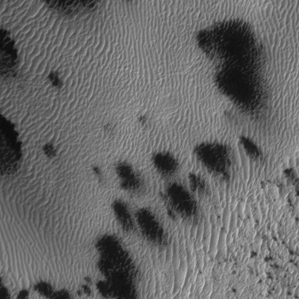
Label: frost